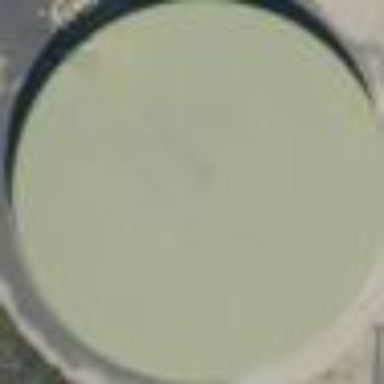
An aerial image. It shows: Storage tank building.